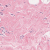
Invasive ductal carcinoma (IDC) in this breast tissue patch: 0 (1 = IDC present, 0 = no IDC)